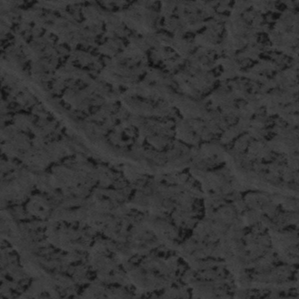
Label: frost